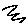
Label: zigzag